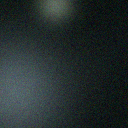
Screen state: off